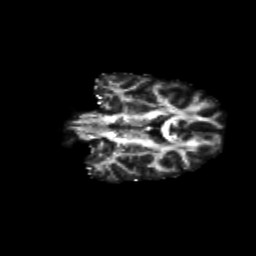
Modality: FA
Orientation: coronal
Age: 53
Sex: female
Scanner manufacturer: siemens
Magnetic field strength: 3 T
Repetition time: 4.71 s
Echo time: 0.0906 s